Question: Is it possible to make an MVC application use routing only form WEB API, but then allow angular to do the rest of the routing using its routeprovider? When I run my application I get:
'''
GET http://localhost:8080/Views/Home/Index.html 404 (Not Found)
'''
MVC Route RouteConfig.Cs
'''
// serves plain html
routes.MapRoute(
name: "DefaultViews",
url: "view/{controller}/{action}/{id}",
defaults: new { id = UrlParameter.Optional }
);
// Home Index page have ng-app
routes.MapRoute(
name: "AngularApp",
url: "{*.}",
defaults: new { controller = "Home", action = "Index" }
);
'''
WebAPIConfig.cs
'''
config.Routes.MapHttpRoute(
name: "DefaultApi",
routeTemplate: "api/{controller}/{id}",
defaults: new { id = RouteParameter.Optional }
);
'''
C# Controller (trying multiple things)
'''
public ActionResult Index()
{
ViewBag.Title = "Home Page";
return View();
}
public ActionResult Test()
{
var result = new FilePathResult("~/Views/Home/test.html", "text/html");
return result;
}
public ActionResult Show()
{
ViewBag.Title = "HomePage";
return View();
}
'''
Angular routing:
'''
app.config(function ($routeProvider, $locationProvider) {
$locationProvider.html5Mode(true);
$routeProvider
.when("/Tests", { templateUrl: "Views/Home/test.html", controller: "homeCtrl" })
.when("/Shows", { templateUrl: "/Home/Show.cshtml", controller: "homeCtrl" })
.otherwise({ redirectTo: "/" });
});
'''
Picture of file structure for Reference:

EDIT:
GitHub working example:
<URL>
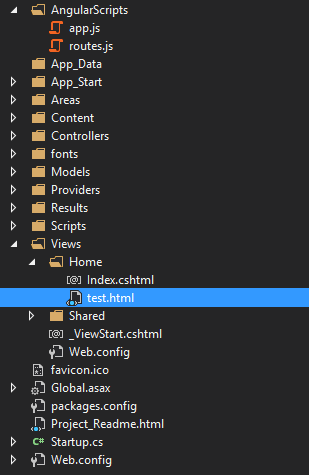
Answer: You should use MVC 4/5 to generate all view for your angular app. Your home page can initializes angular app then in your routes, you can use mvc url for your views with layout set to null.
Create Web Api Project Add this in RouteConfig.cs
'''
// serves plane html
routes.MapRoute(
name: "DefaultViews",
url: "view/{controller}/{action}/{id}",
defaults: new { id = UrlParameter.Optional }
);
// Home Index page have ng-app
routes.MapRoute(
name: "AngularApp",
url: "{*.}",
defaults: new { controller = "Home", action = "Index" }
);
'''
_ViewStart.cshtml
'''
@{
Layout = null;
}
'''
HomeController Index action page will be your angular home page and all other can be your angular partial views.
Your template url in angular is wrong. When angular try to load template mvc will return home page template (that have ng-app) so it will initialize again and you can only initialize ng-app one time.
Change your template url to '/view/{controller/{action}'
'''
.when("/Tests", { templateUrl: "view/Home/test", controller: "homeCtrl" })
'''